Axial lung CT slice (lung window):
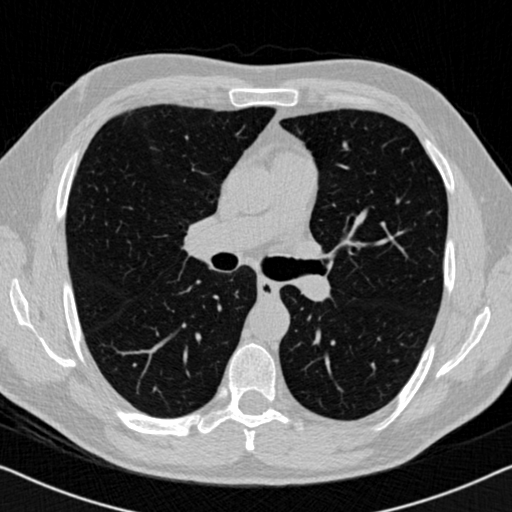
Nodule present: no